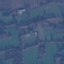
Land use / land cover: Pasture